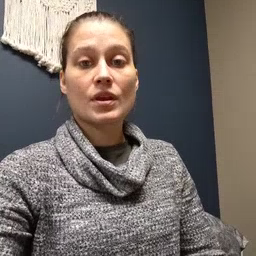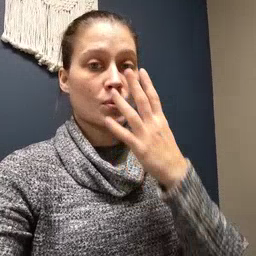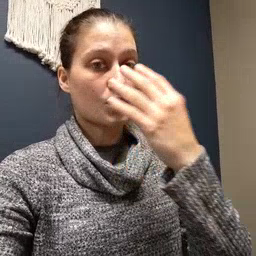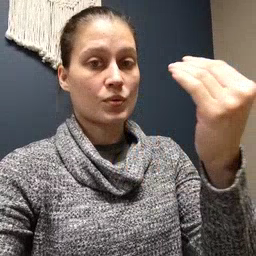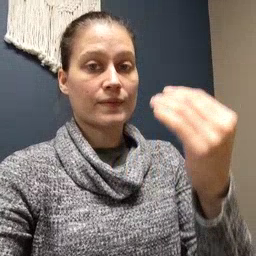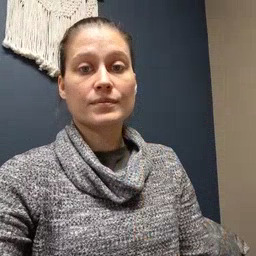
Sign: wolf